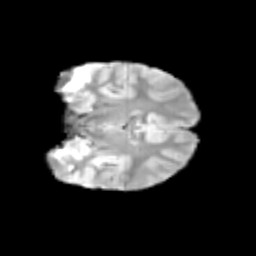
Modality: T2w
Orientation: coronal
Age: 8
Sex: female
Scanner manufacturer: siemens
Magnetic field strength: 3 T
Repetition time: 3.8 s
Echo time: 0.07 s